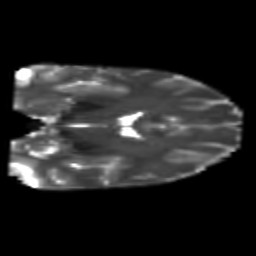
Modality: T2w
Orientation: coronal
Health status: healthy
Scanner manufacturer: philips
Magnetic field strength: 3 T
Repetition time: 6.964 s
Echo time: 0.092 s